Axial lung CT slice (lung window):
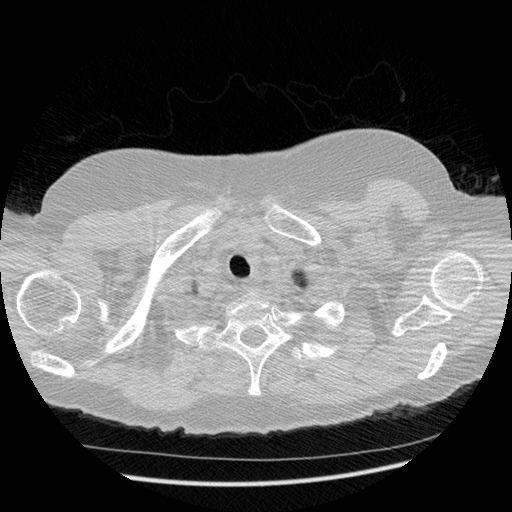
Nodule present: no